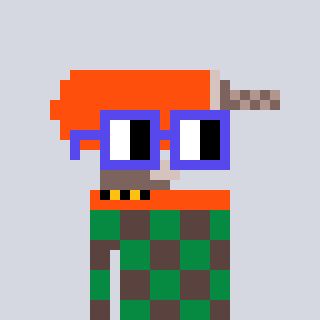
a pixel art character with square blue glasses, a drill-shaped head and a darkbrown-colored body on a cool background